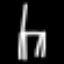
Label: chair